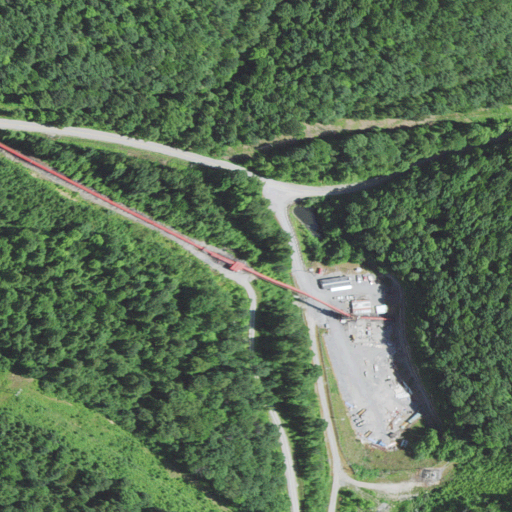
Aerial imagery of valley in West Virginia named Rich Hollow containing deciduous forest, open development, barren land, medium intensity development, high intensity development, low intensity development, and mixed forest